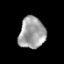
Tissue: prostate
Cell type: T cells
Senescence score: 0.2886
Nuclear area (px): 813
Mean DAPI intensity: 160.001